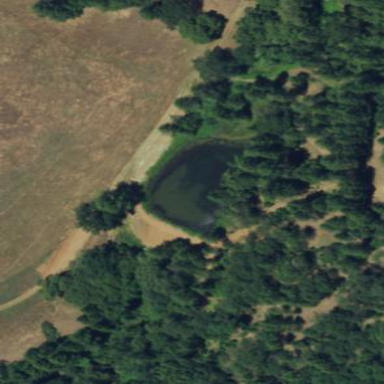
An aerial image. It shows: Peaceful pond surrounded by nature.